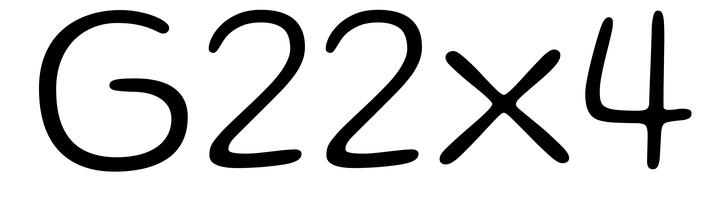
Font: Gluten_ExtraLight